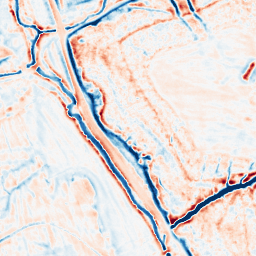
Category: edge_preserving
Decomposition family: bilateral
Decomposition parameters: d: 15
sigma_color: 50
sigma_space: 150
Upsampling method: linear_exact
Upsampling parameters: scale: 2
Upsampling scale: 2